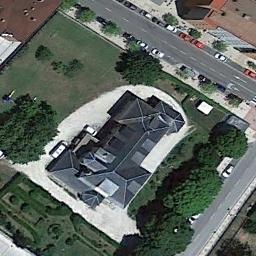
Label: church